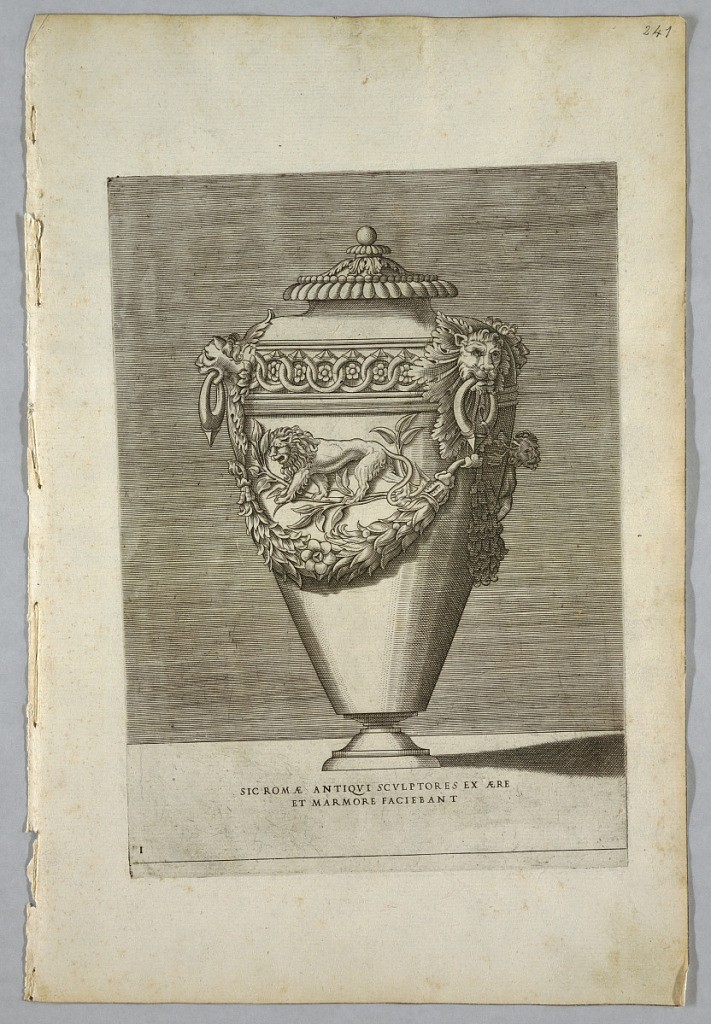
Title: Vase (Plate 1 of a Series)
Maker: Enea Vico, Italian, 1523–1567
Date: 1543
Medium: Black ink on paper
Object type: Print
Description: Vertical rectangle. Covered urn with handles composed of lions' heads. In the center of the body, a garland above which is a striding lion on a branch. Inscribed below: "SIC ROMAE ANTIQVI SCULPTORES EX AERE / ET MARMORE FACIEBANT."